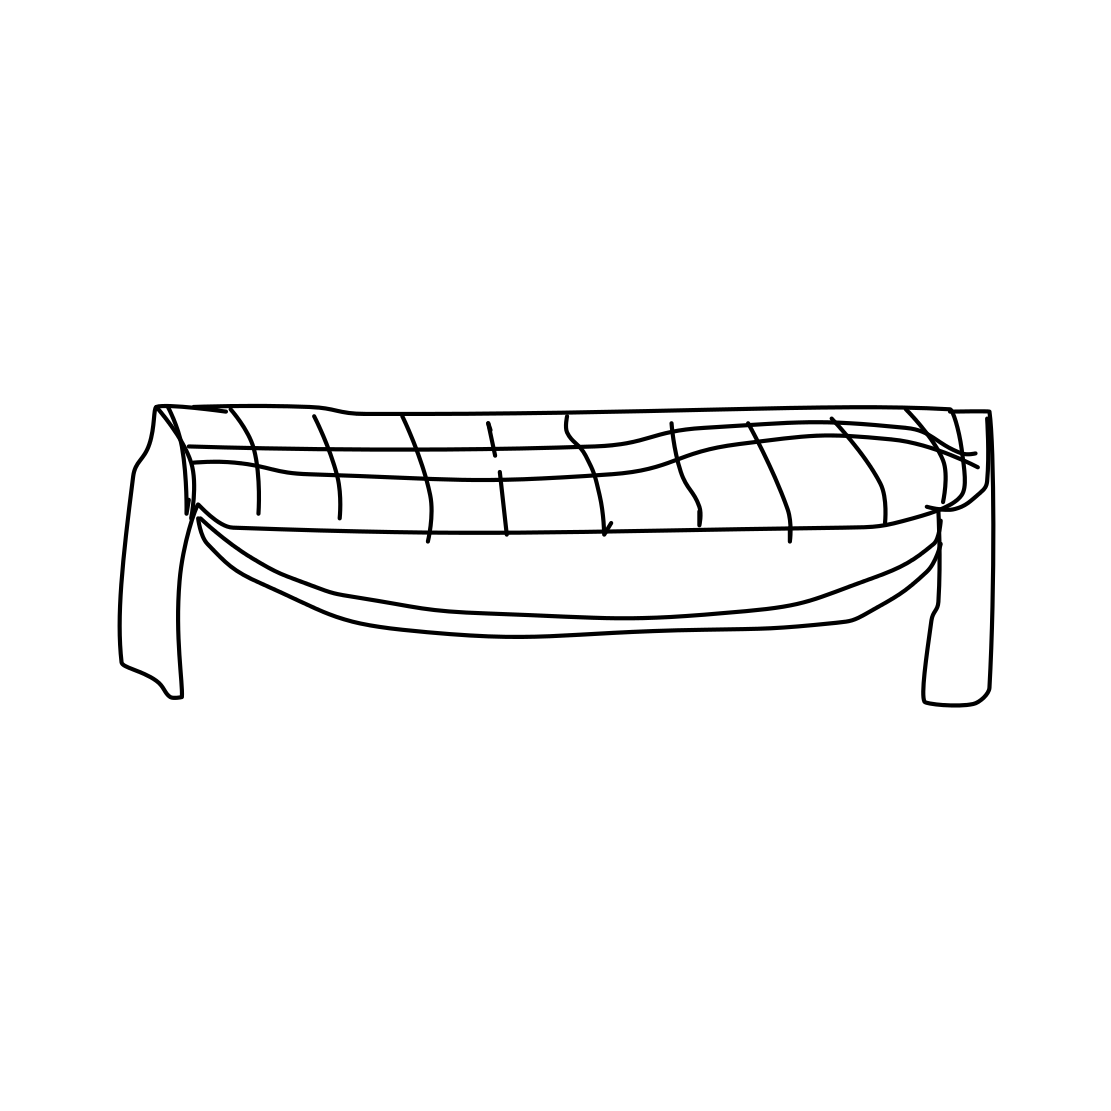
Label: bridge